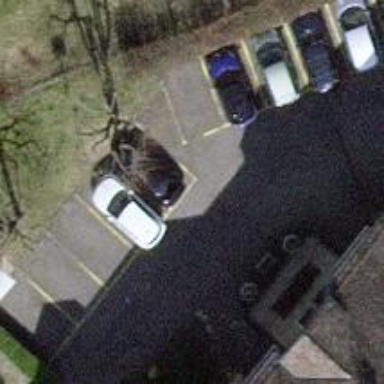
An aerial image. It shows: Road serving as parking aisle.